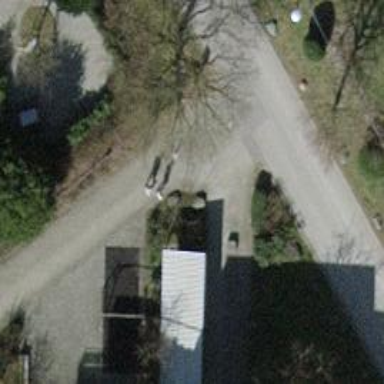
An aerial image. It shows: Bollard barrier.